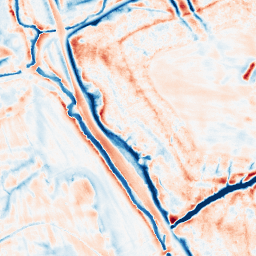
Category: edge_preserving
Decomposition family: bilateral
Decomposition parameters: d: 21
sigma_color: 25
sigma_space: 150
Upsampling method: quadratic
Upsampling parameters: scale: 4
Upsampling scale: 4